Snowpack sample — Snodgrass Mountain, Crested Butte, Colorado (2/4/25, 12:06 PM MST)
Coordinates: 38.923, -106.968
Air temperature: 35 °F
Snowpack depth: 80 cm
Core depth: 60 cm
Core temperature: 32 °F
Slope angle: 14°, slope face: 78°
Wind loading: low
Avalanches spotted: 0
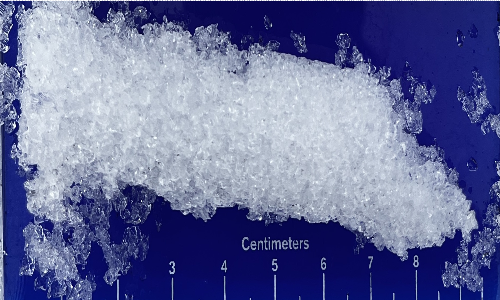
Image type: core
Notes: No avalanches nearby, unusually warm weather for the last month reported by residents, Collected 25 yards from treeline